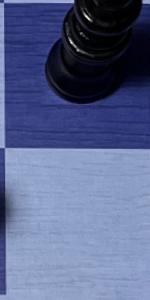
Label: Empty